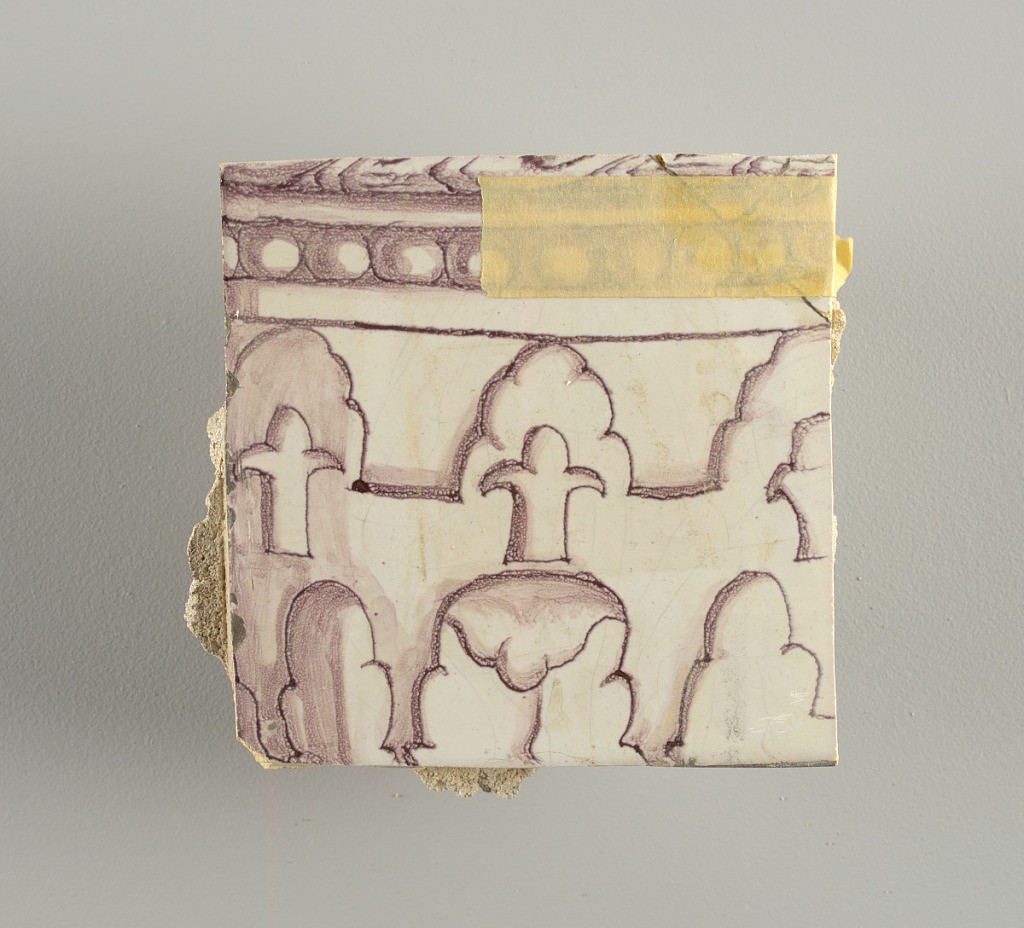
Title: Tile wall facing
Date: ca. 1725
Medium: Tin-glazed earthenware, underglaze
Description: Horizontal rectangle.  Thirty tiles wide and twenty-three tiles high with opening for fireplace eleven tiles wide and ten high.  Foliage arabesques disposed about three vertical axes from which are emphazised by urns at center and right, and at left by the figure of a standing woman carrying an infant on her arm and accompanied by two children.